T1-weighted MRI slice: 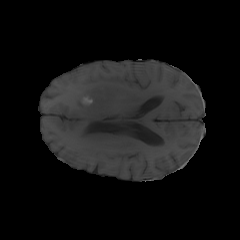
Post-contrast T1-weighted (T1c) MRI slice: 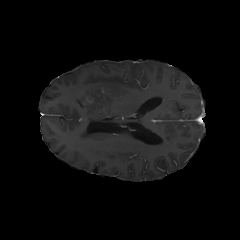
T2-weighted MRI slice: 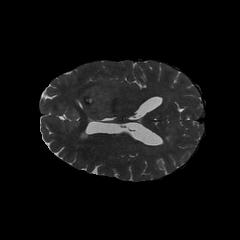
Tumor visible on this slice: yes